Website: macys
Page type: customer-info-address
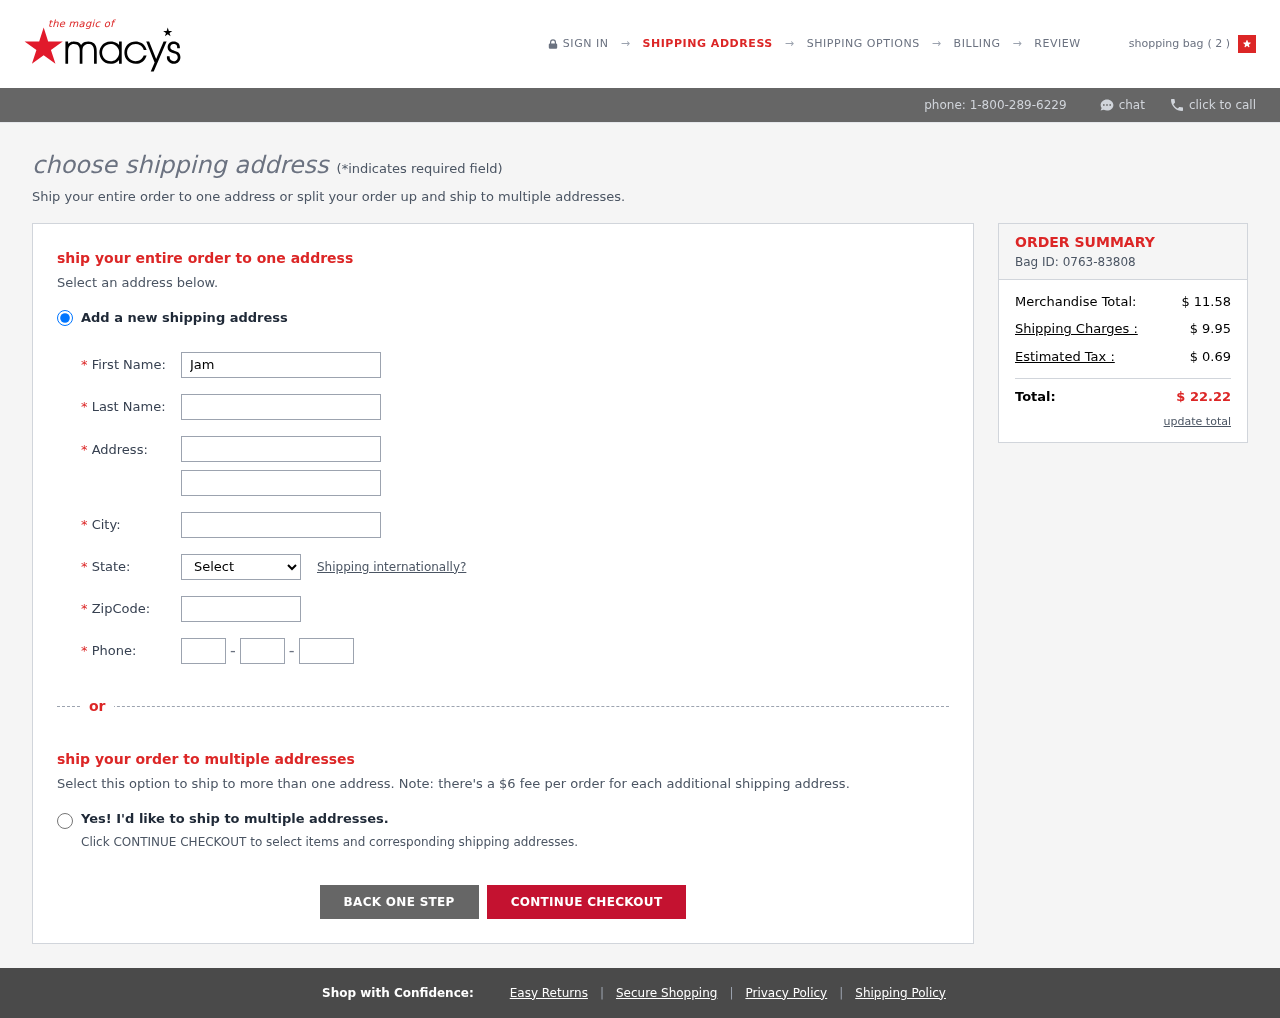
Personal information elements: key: PII_CITY
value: Cookton
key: PII_FIRSTNAME
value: James
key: PII_LASTNAME
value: Hamilton
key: PII_PHONE_AREA
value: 884
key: PII_PHONE_PREFIX
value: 201
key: PII_PHONE_SUFFIX
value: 9164
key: PII_POSTCODE
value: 19644
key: PII_STATE_ABBR
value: MP
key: PII_STREET
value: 38368 Stacy Plaza Suite 927
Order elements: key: ORDER_NUM_ITEMS
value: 2
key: ORDER_ID
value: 0763-83808
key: ORDER_SUBTOTAL
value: $ 11.58
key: ORDER_SHIPPING_COST
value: $ 9.95
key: ORDER_TAX
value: $ 0.69
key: ORDER_TOTAL
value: $ 22.22